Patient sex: F
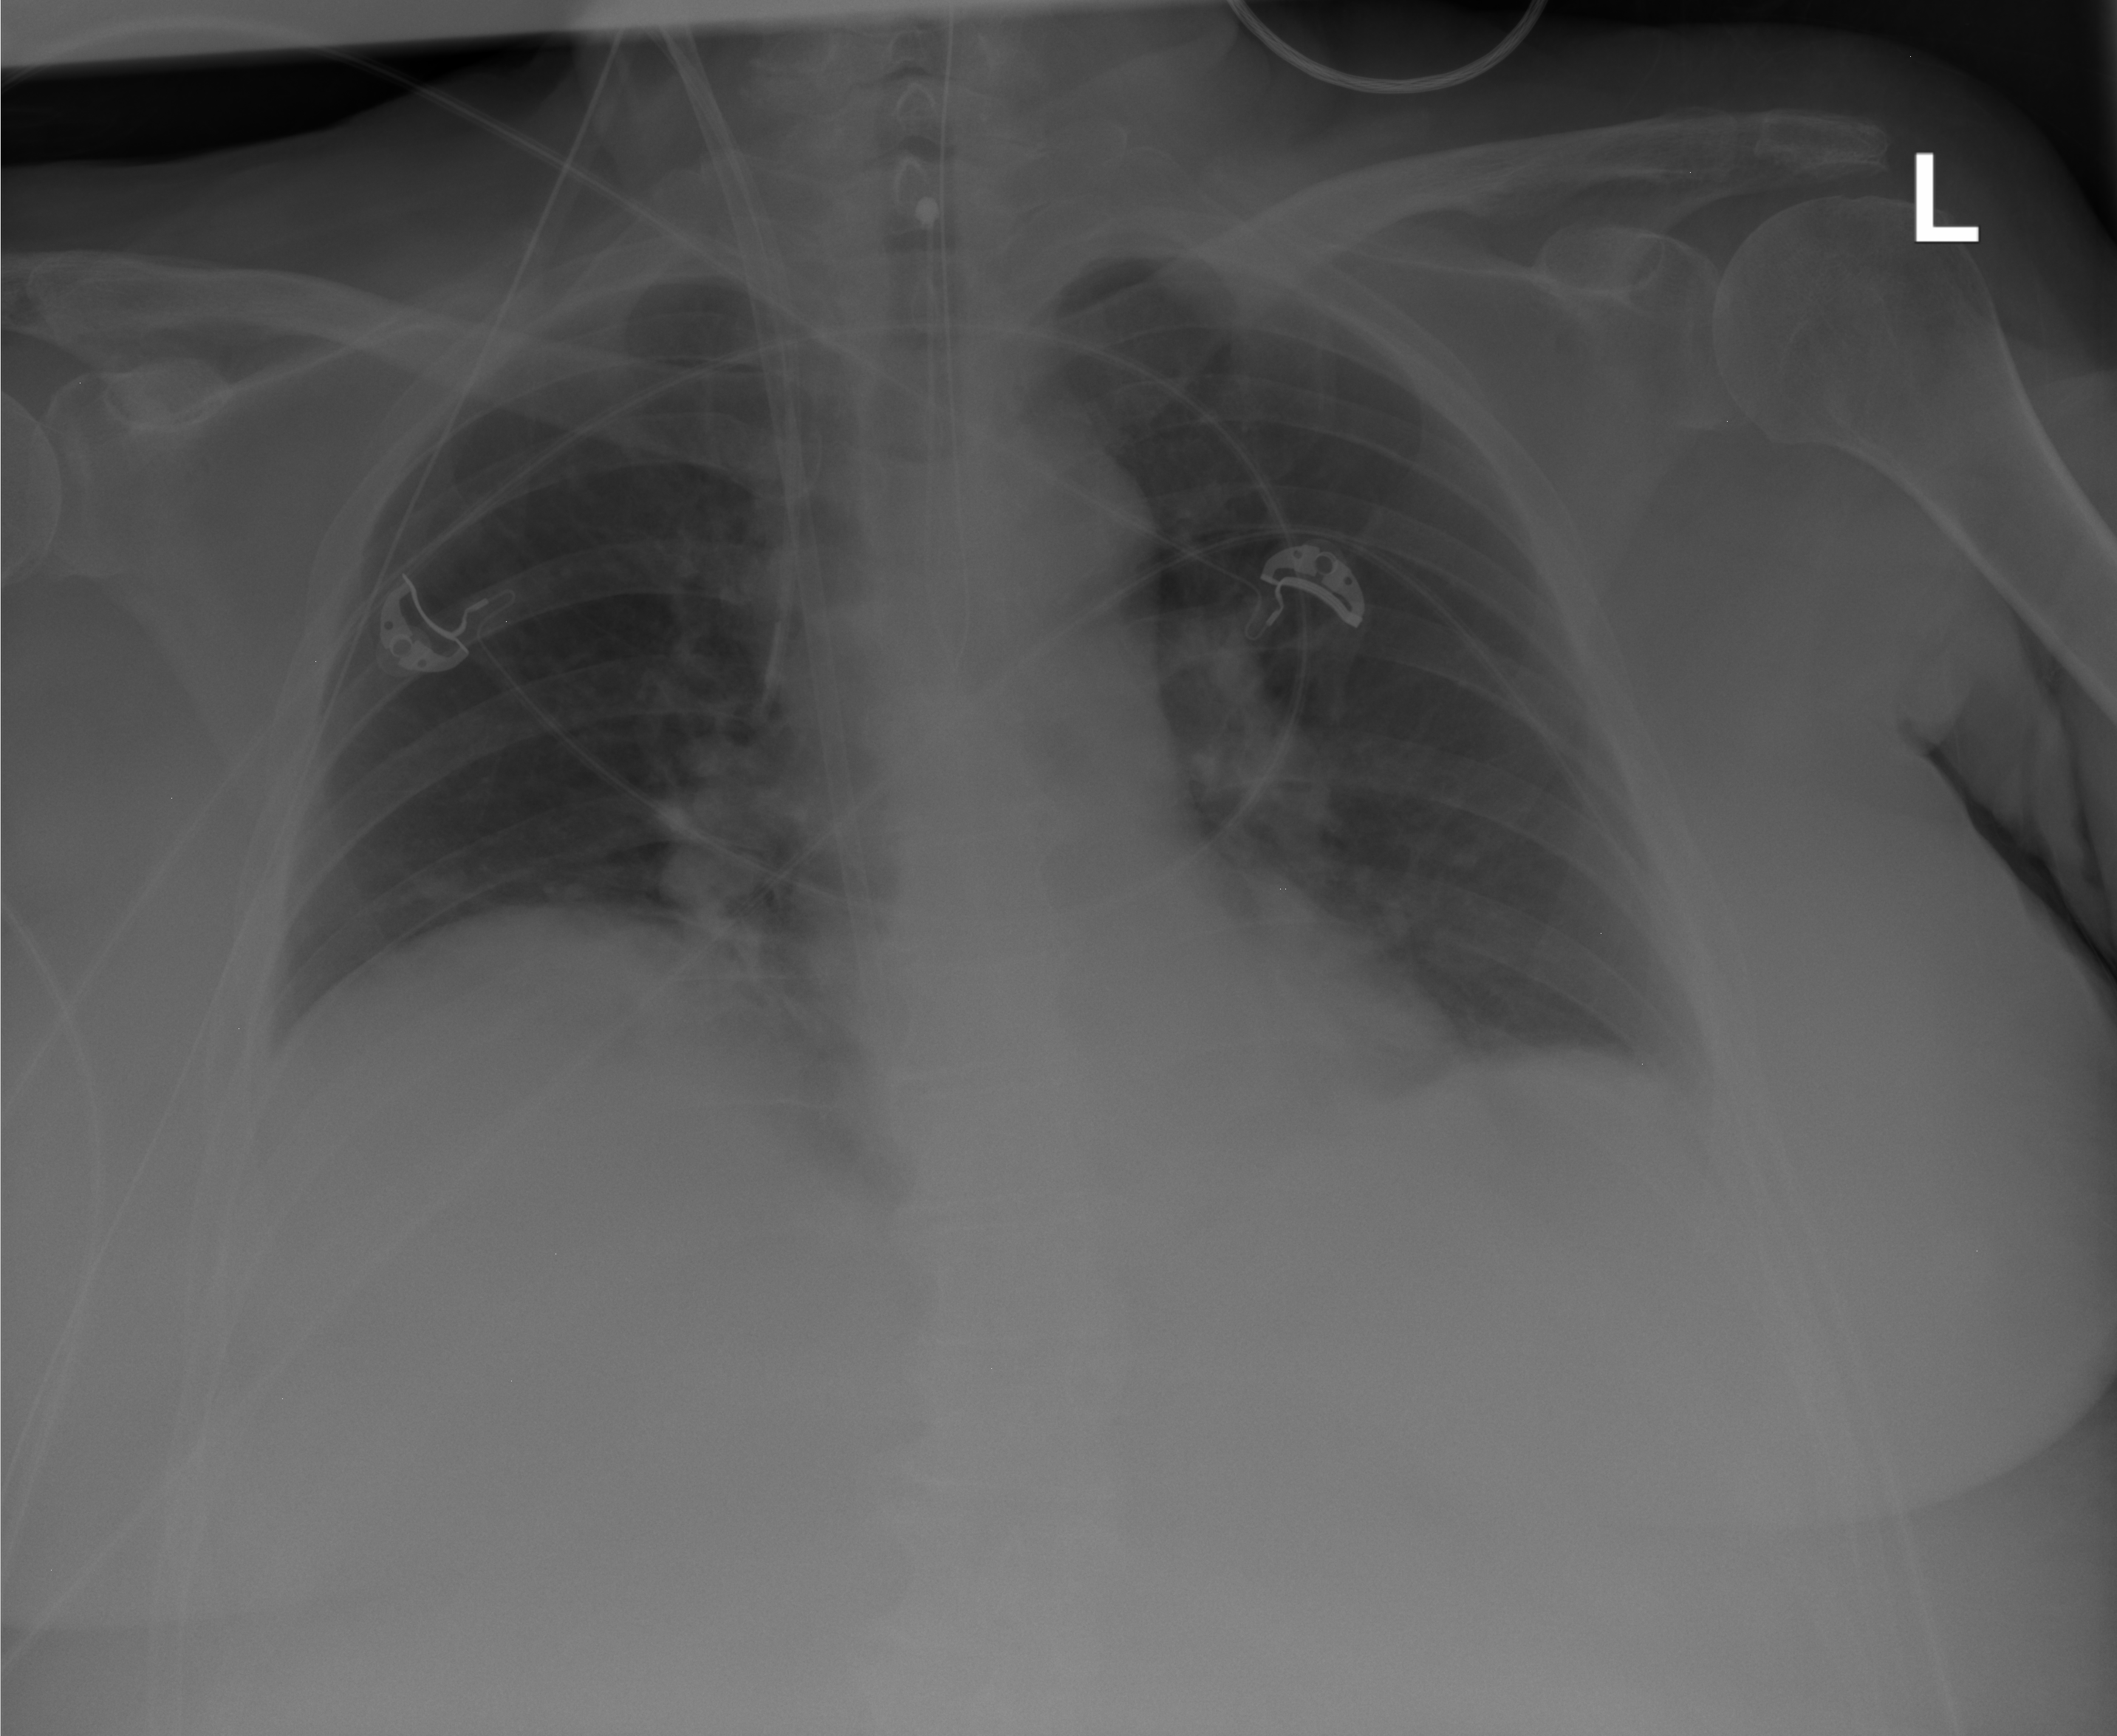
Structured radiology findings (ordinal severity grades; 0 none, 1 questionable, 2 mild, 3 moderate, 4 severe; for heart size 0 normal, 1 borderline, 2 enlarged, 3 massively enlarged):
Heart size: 0
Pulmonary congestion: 0
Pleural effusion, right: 0
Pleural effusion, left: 0
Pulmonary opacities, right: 0
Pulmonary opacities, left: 0
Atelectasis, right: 0
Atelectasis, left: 2